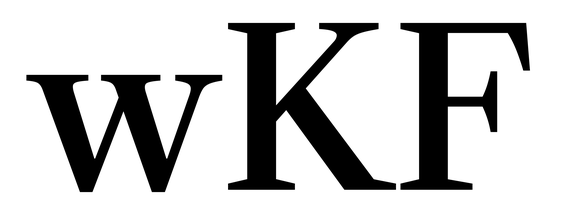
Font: LibreCaslonText_Medium